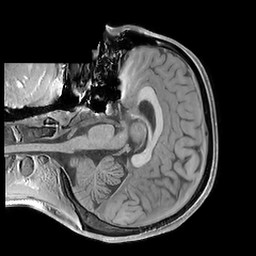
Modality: T1w
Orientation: axial
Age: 26
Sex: male
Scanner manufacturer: philips
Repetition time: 0.0076 s
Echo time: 0.0024 s